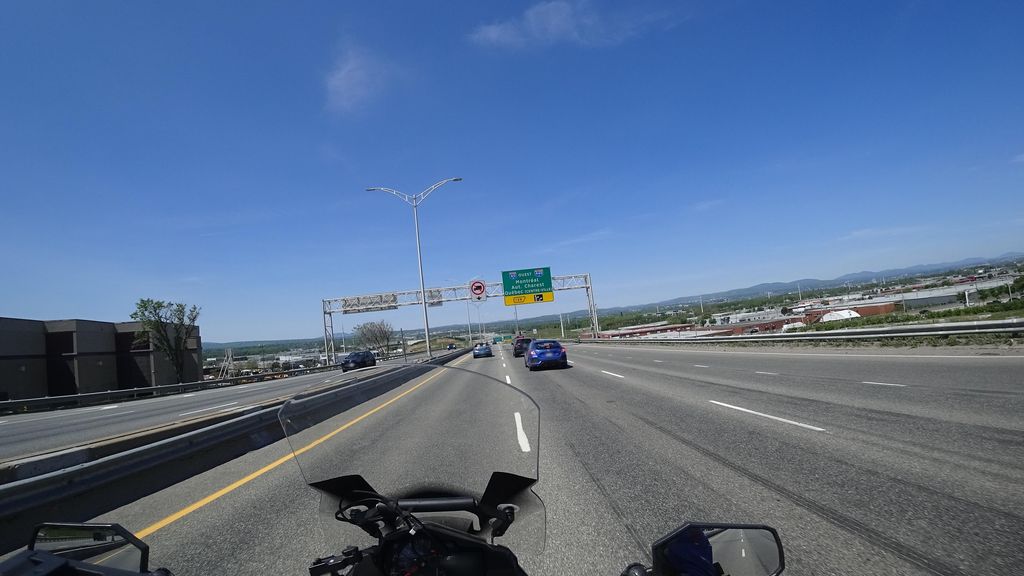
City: quebec_city